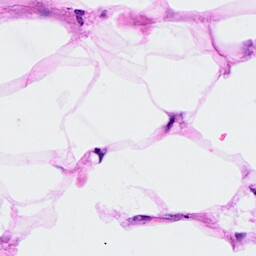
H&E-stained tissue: Breast